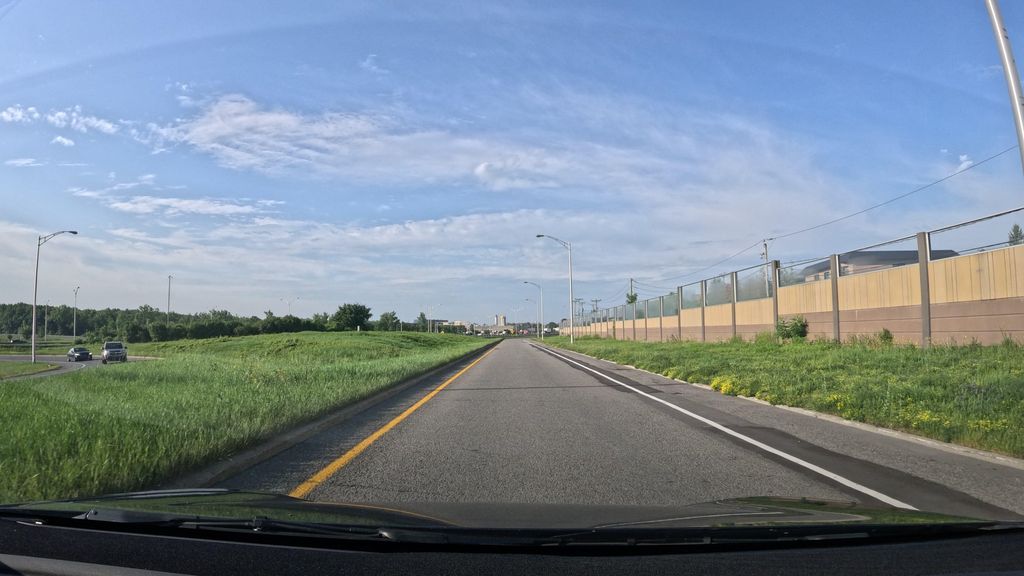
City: montreal